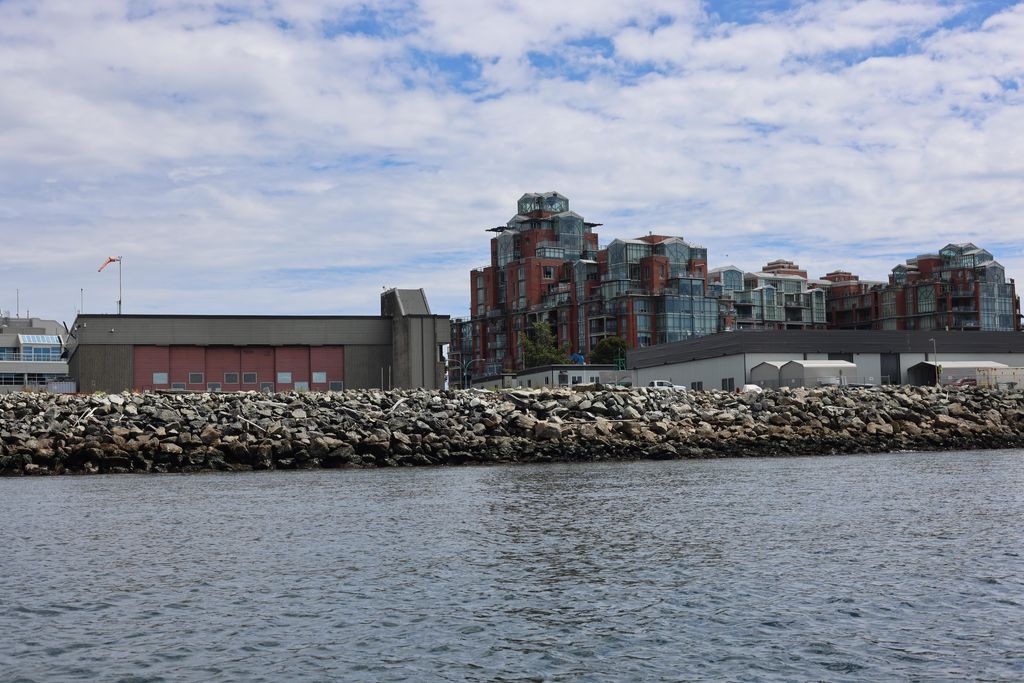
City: victoria